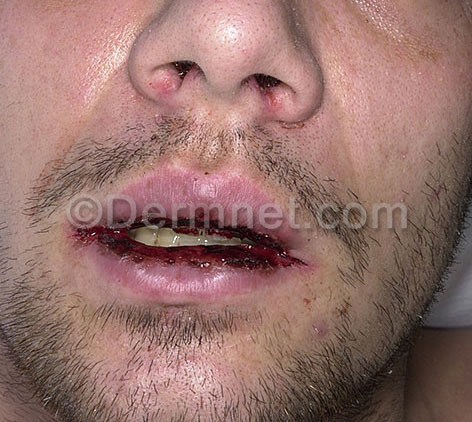
Disease: Vasculitis Photos